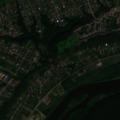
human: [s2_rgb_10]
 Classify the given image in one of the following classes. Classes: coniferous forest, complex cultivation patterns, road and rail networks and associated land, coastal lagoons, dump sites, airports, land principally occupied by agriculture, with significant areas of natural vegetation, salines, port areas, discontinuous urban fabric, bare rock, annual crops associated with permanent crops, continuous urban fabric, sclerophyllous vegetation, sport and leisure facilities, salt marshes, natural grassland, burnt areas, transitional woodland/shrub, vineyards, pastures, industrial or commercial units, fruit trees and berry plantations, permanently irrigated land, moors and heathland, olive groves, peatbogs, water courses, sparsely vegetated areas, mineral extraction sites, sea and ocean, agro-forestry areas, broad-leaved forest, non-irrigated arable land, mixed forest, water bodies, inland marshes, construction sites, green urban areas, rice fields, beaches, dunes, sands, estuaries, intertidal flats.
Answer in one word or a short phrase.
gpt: discontinuous urban fabric, green urban areas, complex cultivation patterns, broad-leaved forest, transitional woodland/shrub, water courses